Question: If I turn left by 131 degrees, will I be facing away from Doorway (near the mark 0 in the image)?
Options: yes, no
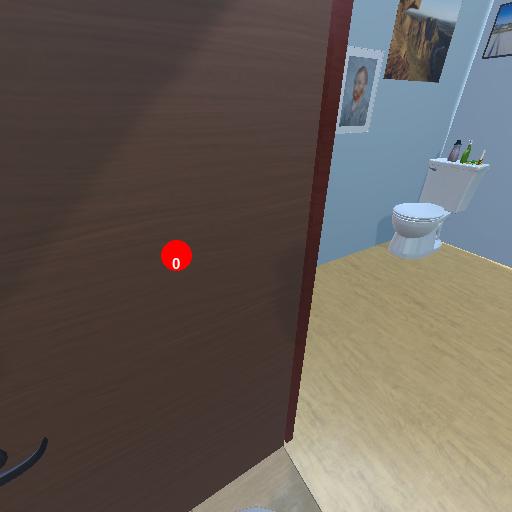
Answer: yes